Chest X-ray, PA view. Patient: 60 years old, sex M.
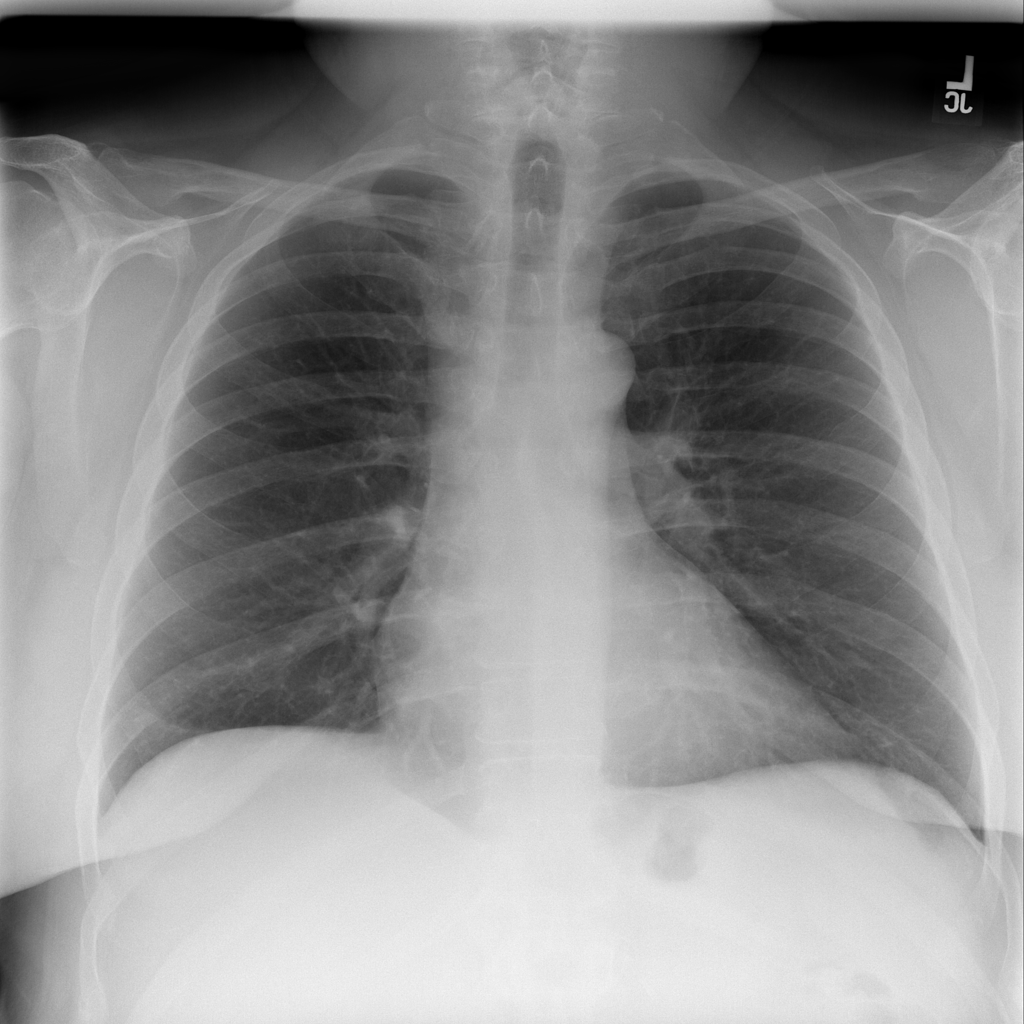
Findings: No Finding